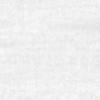
Label: no_change